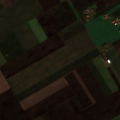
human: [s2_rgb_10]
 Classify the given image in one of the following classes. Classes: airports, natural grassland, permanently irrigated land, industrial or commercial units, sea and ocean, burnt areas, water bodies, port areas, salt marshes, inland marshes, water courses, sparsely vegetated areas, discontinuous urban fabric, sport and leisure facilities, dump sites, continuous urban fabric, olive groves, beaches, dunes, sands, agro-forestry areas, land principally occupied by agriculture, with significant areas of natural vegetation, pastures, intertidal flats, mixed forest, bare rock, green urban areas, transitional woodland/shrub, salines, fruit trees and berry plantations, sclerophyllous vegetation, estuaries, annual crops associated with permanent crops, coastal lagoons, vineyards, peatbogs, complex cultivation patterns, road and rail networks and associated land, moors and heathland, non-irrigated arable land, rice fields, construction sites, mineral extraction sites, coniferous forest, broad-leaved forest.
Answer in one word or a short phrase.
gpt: non-irrigated arable land